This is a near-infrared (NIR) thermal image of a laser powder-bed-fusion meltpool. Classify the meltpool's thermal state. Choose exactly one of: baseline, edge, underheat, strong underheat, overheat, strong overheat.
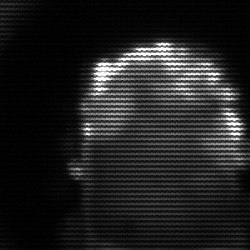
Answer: baseline